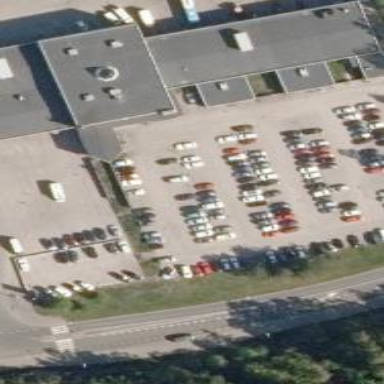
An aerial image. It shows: Industrial building used for vehicle inspection.